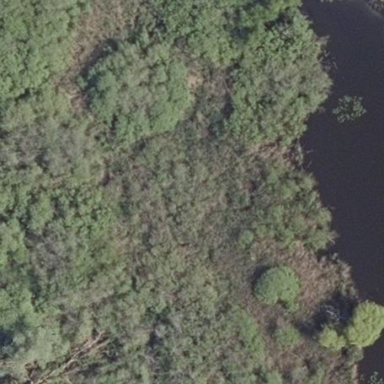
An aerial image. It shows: Wetland area dominated by reedbeds.